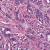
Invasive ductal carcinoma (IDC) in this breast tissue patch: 1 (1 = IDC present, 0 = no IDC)